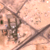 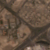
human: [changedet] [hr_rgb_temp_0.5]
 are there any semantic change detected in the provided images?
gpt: The road crossing has been extended.